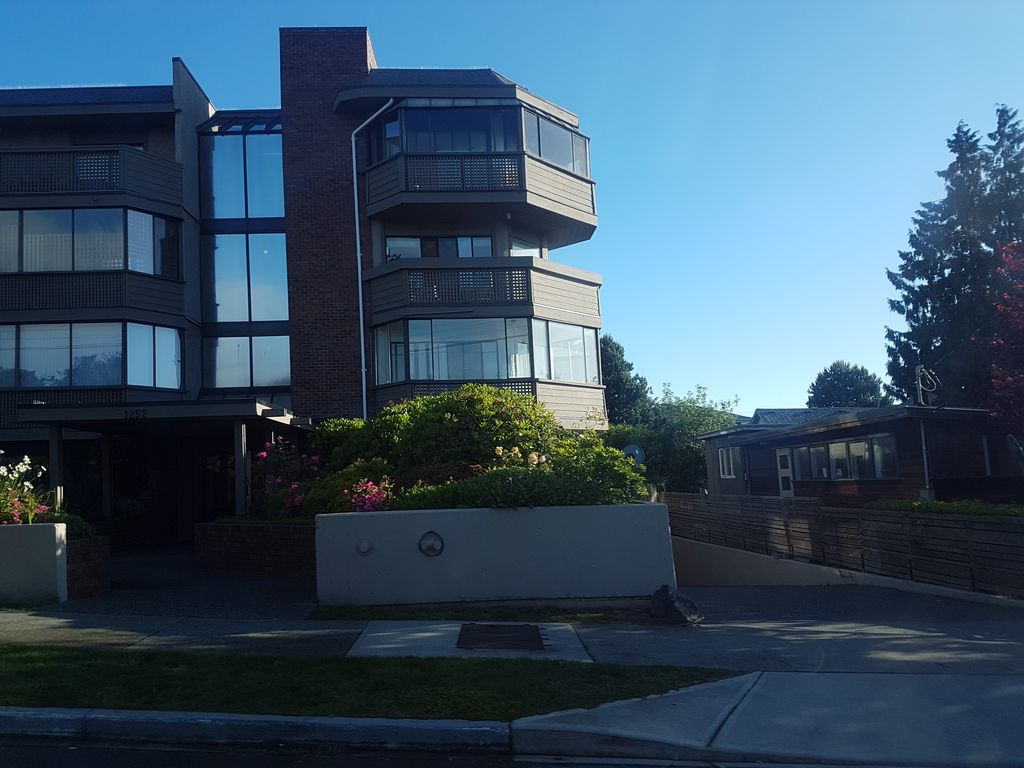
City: victoria